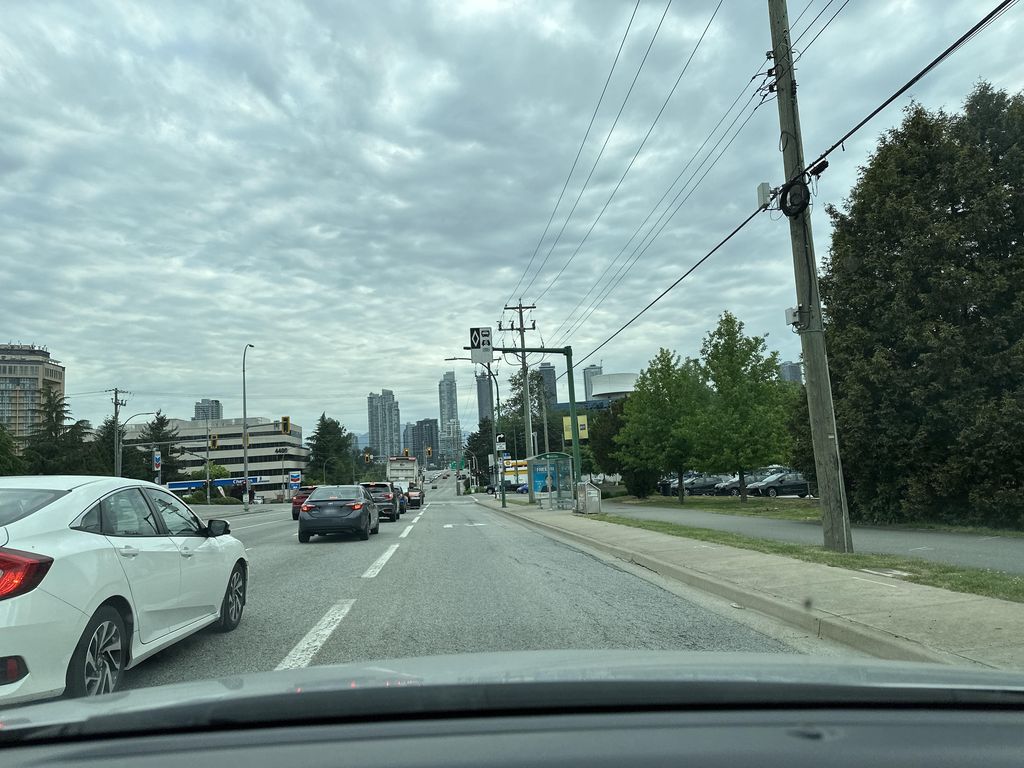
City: vancouver